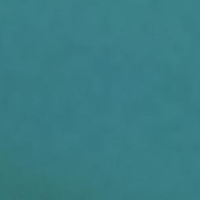
EUNIS habitat code: 14
Species observed at this site:
Corvus corone
Podiceps cristatus
Riparia riparia
Fulica atra
Anas platyrhynchos
Aythya fuligula
Passer domesticus
Columba livia
Motacilla alba
Delichon urbicum
Turdus merula